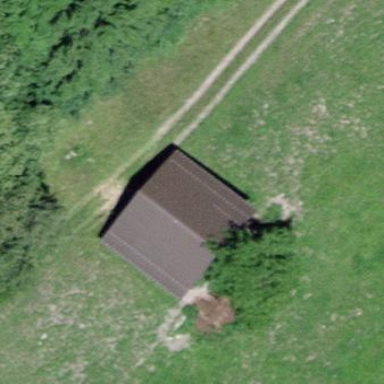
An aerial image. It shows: Rural barn.